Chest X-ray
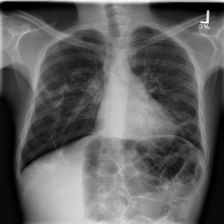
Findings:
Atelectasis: negative
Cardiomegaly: negative
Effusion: negative
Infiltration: positive
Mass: negative
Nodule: negative
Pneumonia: negative
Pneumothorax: negative
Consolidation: negative
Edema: negative
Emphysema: negative
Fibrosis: negative
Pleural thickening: negative
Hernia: negative